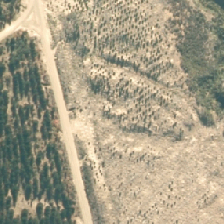
Land cover: harvested_forest